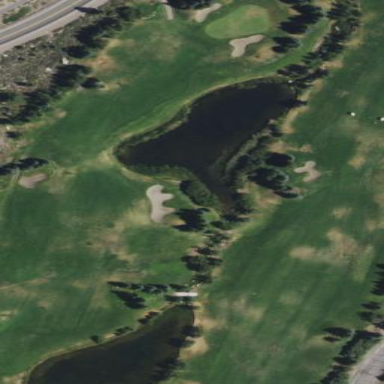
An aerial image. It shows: Grassy area designated as golf fairway.